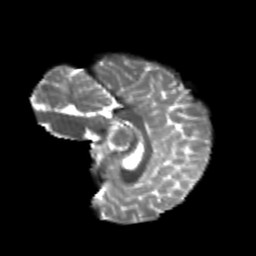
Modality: T2w
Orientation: sagittal
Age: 20
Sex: female
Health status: healthy
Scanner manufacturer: philips
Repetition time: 7.388 s
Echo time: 0.08599 s